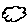
Label: cloud